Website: bh-photo
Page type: cart
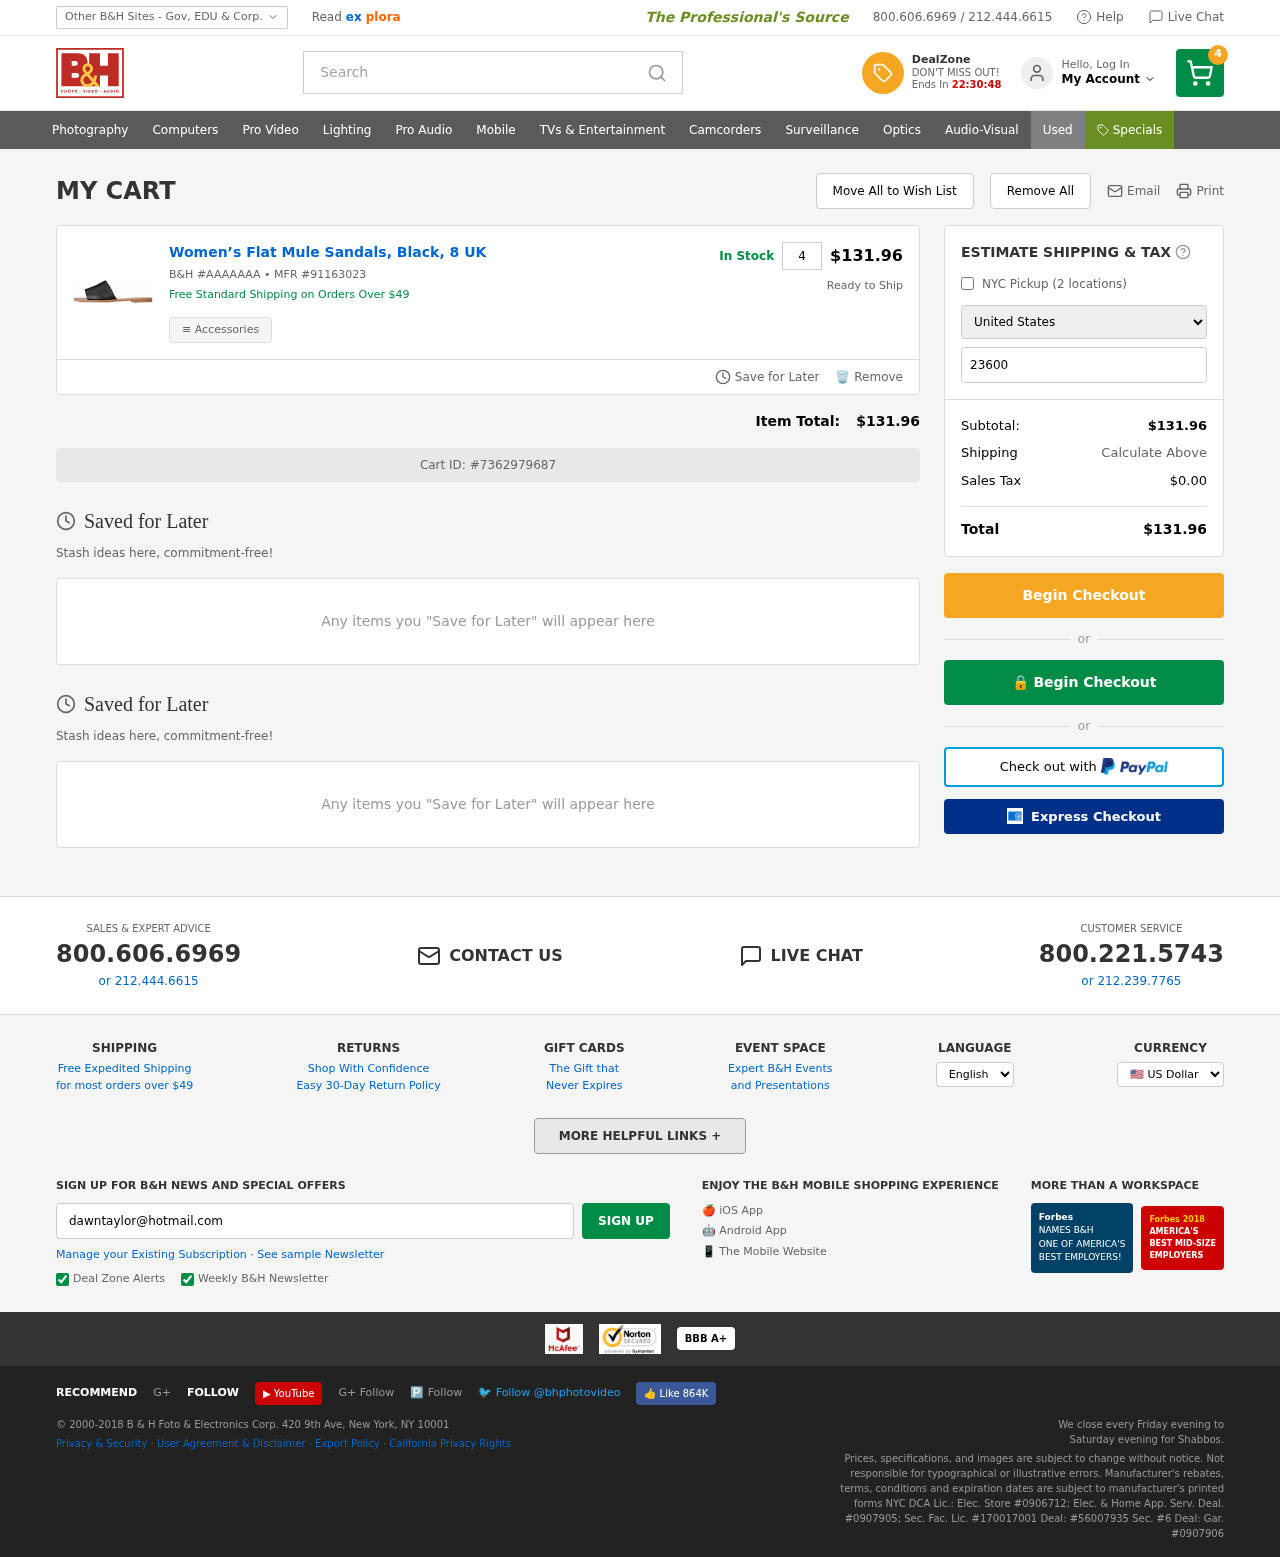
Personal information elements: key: PII_COUNTRY
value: United States
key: PII_EMAIL
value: dawntaylor@hotmail.com
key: PII_POSTCODE
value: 23600
Product elements: key: PRODUCT1_NAME
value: Women’s Flat Mule Sandals, Black, 8 UK
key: PRODUCT1_QUANTITY
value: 4
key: PRODUCT1_SKU
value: AAAAAAA
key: PRODUCT1_MFR
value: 91163023
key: PRODUCT1_SUBTOTAL
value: $131.96
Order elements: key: ORDER_NUM_ITEMS
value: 4
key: ORDER_SUBTOTAL
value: $131.96
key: ORDER_ID
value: #7362979687
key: ORDER_TAX
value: $0.00
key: ORDER_TOTAL
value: $131.96
Search elements: key: HEADER_SEARCH
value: Search